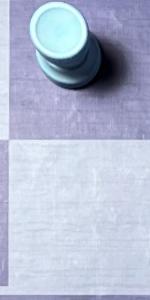
Label: Empty